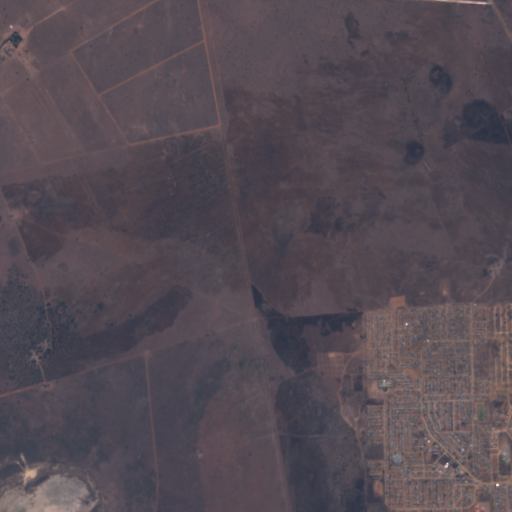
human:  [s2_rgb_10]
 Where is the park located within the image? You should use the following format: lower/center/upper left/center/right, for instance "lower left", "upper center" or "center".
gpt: The park is located in the lower right of the image.
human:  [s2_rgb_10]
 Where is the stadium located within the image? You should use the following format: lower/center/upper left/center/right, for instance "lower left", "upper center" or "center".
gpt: The stadium is located in the lower right of the image.
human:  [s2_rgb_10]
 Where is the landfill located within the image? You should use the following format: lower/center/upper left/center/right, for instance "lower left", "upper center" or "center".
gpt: There is no landfill in the image.